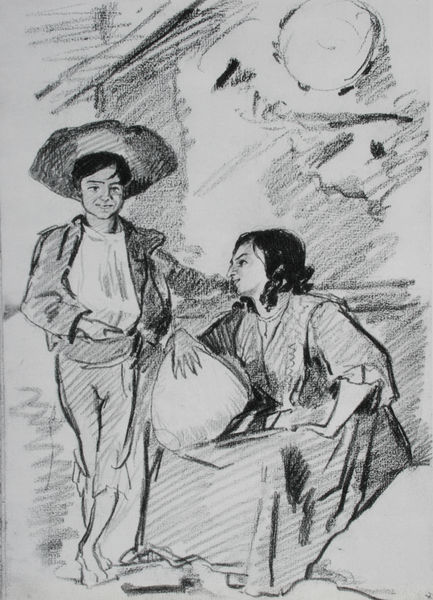
Titel: Spanische Zigeuner
Künstler: Frank Buchser
Standort: Basel
Institution: Kunstmuseum
Schlagwörter: dunkel, gemälde, hand, mann, schatten, weiß, frauen, menschen, mädchen, sitzen, fenster, frau, frisur, grau, haar, hell, hut, kleid, kreide, licht, männer, nase, schwarz, skizze, zeichnung, blick, dach, gebäude, haus, tuch, weg, rock, gesichter, hemd, hose, jacke, jung, wand, arme, bluse, mensch, schale, schüssel, stehen, stein, bildnis, porträt, hütte, sonne, boden, haare, interieur, sitzend, stehend, kind, mutter, paar, locke, locken, genre, kinder, kreis, rund, krug, vase, lächeln, spanien, topf, liebe, papier, sofa, zwei, studie, warm, hitze, kette, modern, mauer, linien, markt, strohhut, uhr, korb, robe, couch, junge, schoß, wade, weste, krempe, striche, lachen, barfuss, schwarze haare, gefäß, verkauf, knabe, kohle, schraffur, lockig, schraffiert, bleistift, entwurf, kohlezeichnung, bleistiftzeichnung, zuneigung, tracht, wachs, jüngling, ende, zeichnen, schultertuch, leicht, himel, zeiger, mexiko, kniehose, spanier, kurze hose, mexico, beziehung, bolero, stierkämpfer, unge, sombrero, nicht, mexikaner, maxiko, sombero, stehden